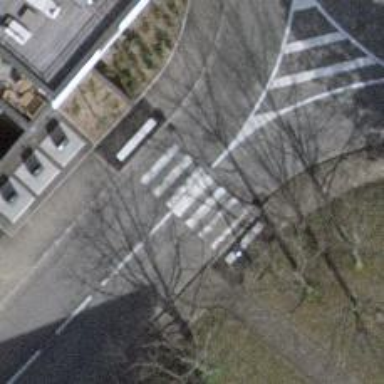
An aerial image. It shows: Marked road crossing.